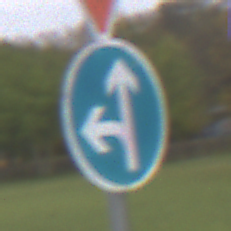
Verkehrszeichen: VorgeschriebeneFahrtrichtungGeradeausOderLinks
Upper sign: VorfahrtGewaehren
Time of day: Midday
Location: Outdoor (Suburban)
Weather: Overcast
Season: NotSpecified
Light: Natural